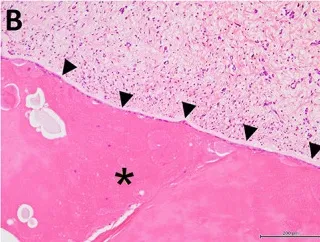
The histological sections of the lens-like structure In (B), marked degeneration of the lens (asterisk) is attached to the fibro-vascular tissues (arrowheads). Bar = 200 mum.
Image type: pathology (h&e)